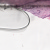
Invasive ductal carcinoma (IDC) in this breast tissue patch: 0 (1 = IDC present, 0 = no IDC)